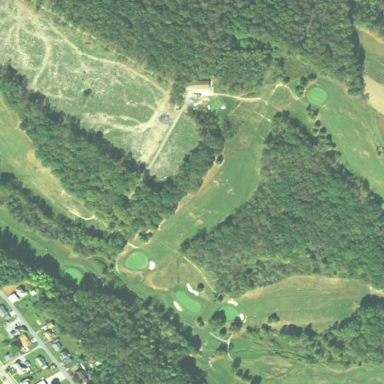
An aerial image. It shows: Golf course.